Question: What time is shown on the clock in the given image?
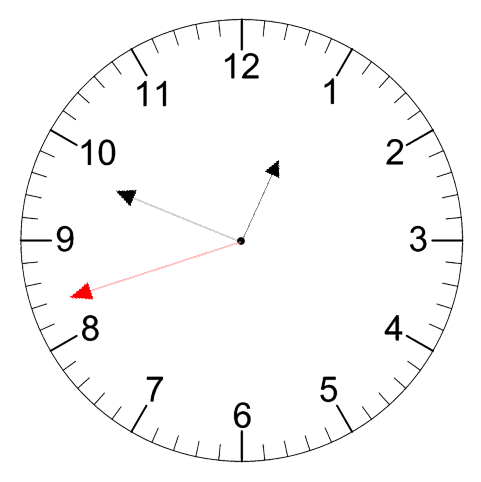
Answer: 12:48:42